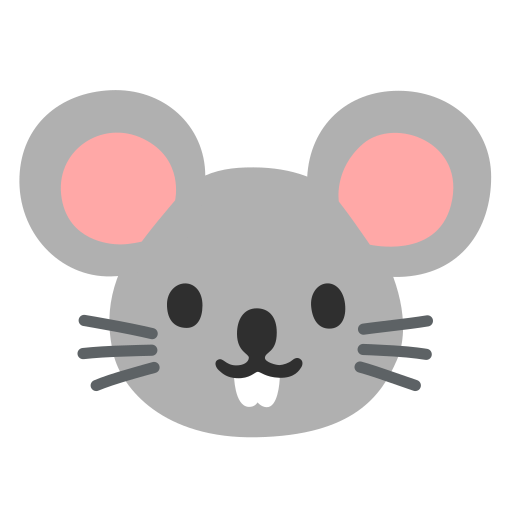
Emoji: 🐭